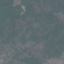
Land use / land cover: HerbaceousVegetation